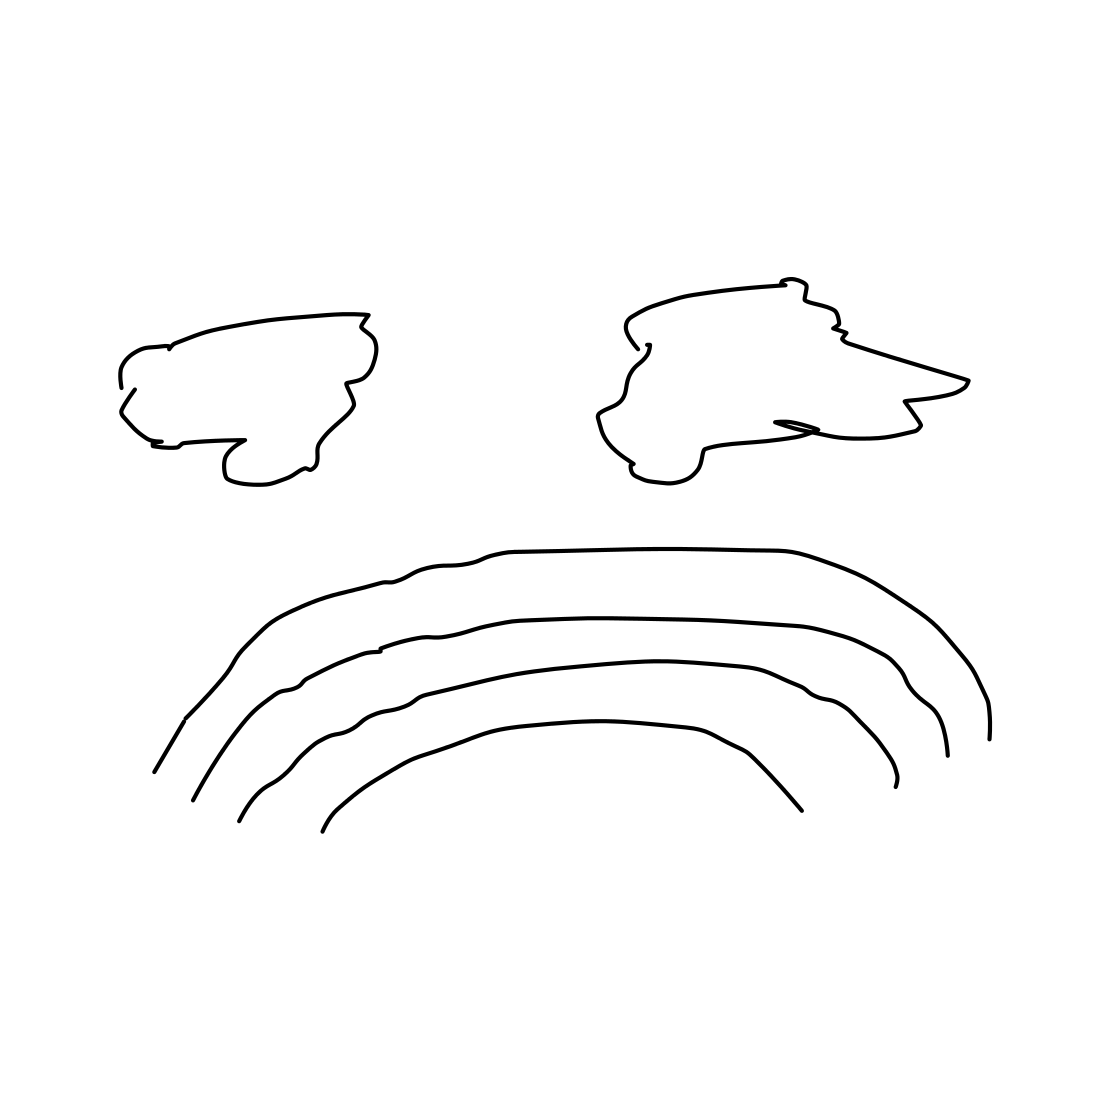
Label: rainbow